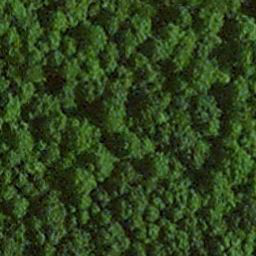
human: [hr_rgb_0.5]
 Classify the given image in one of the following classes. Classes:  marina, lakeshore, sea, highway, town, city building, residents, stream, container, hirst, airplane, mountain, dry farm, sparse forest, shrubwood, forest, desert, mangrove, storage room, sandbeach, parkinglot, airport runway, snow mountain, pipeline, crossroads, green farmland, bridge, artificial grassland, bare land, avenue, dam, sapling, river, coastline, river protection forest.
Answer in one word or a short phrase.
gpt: forest